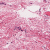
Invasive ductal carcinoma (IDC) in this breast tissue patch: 0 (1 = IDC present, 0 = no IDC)